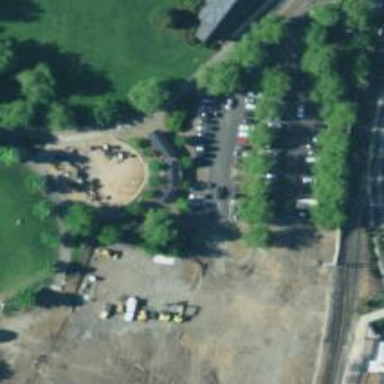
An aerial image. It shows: Parking area with asphalt surface.